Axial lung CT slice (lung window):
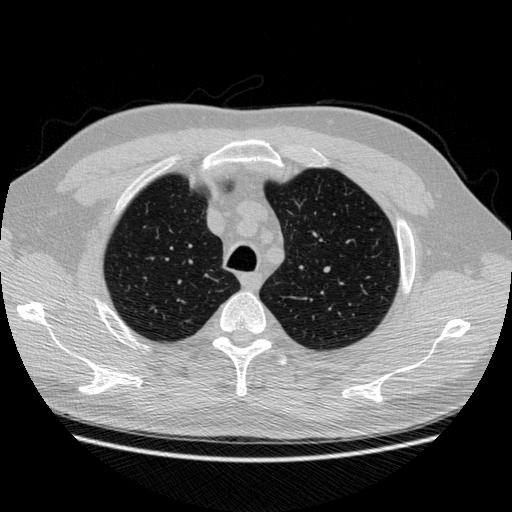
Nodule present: no